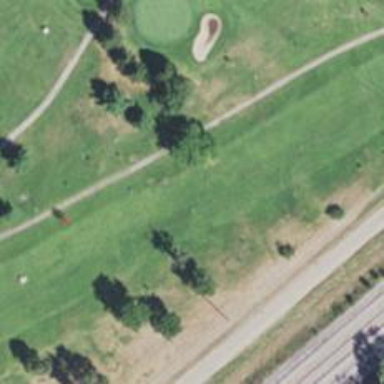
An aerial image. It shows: Golf hole.